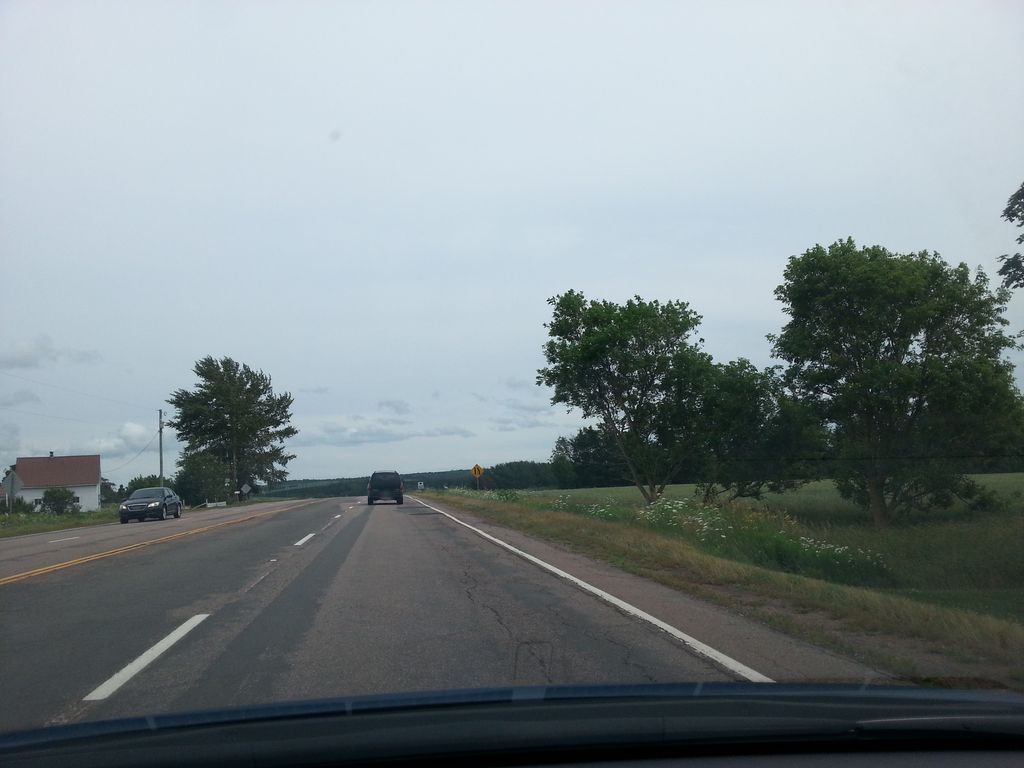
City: charlottetown